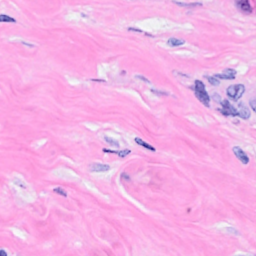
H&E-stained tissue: Breast